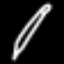
Label: pencil